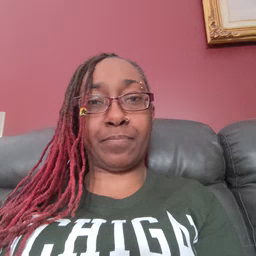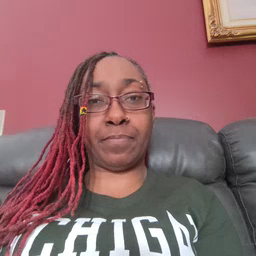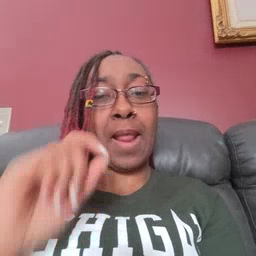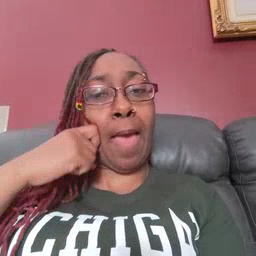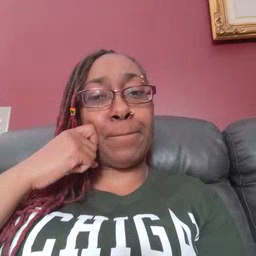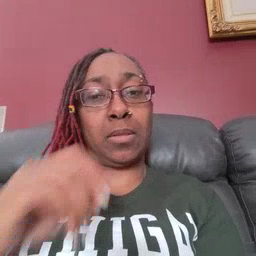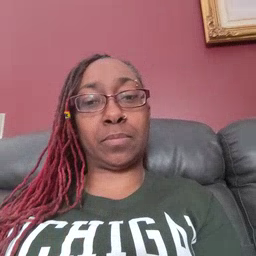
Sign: apple